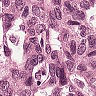
Metastatic tissue present: yes